Question: Here are my jquery mobile checkboxes
i want to change its background color. i am using this piece of code
'''
<fieldset data-role="controlgroup" data-type="vertical" style = "width:200px; padding-
top:7px;">
<input name="checkbox5" id="checkbox5" type="checkbox"/>
<label for="checkbox5" style = "color:#0A6E9A;" >
My Choice 1
</label>
<input name="checkbox6" id="checkbox6" type="checkbox"/>
<label for="checkbox6" style = "color:#0A6E9A; background-
color:#AFDCEF;" >
My Choice 2
</label>
</fieldset>
'''
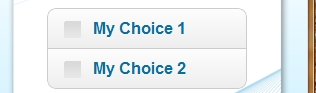
Answer: Change background color by adding your style "" in "" in your "" file.
see the output of your code:
<URL>